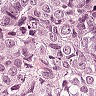
Metastatic tissue present: yes